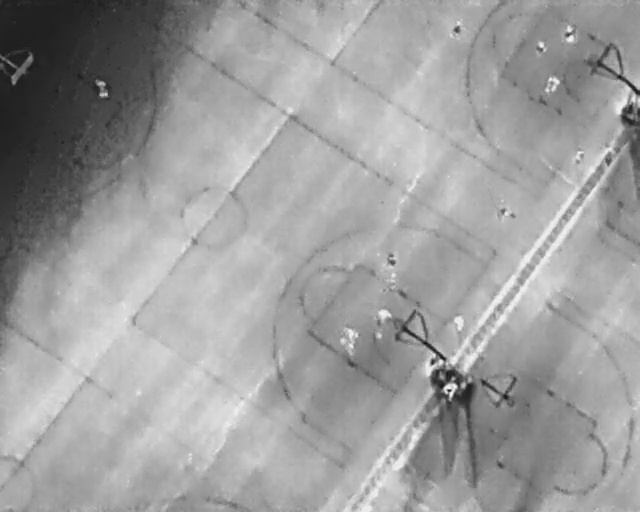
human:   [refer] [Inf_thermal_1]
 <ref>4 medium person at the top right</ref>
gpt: <box>[[70, 4, 72, 7, 7], [87, 5, 90, 8, 2], [83, 8, 85, 10, 21], [84, 15, 87, 18, 15]]</box>

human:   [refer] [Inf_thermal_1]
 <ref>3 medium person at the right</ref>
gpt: <box>[[89, 29, 91, 31, 28], [78, 39, 80, 43, 30], [70, 61, 73, 64, 2]]</box>

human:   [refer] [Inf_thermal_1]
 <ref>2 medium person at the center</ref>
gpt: <box>[[59, 49, 62, 51, 2], [58, 60, 61, 63, 4]]</box>

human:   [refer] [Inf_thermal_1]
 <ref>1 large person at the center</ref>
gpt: <box>[[52, 64, 56, 68, 11]]</box>

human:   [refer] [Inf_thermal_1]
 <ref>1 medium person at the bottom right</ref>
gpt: <box>[[68, 74, 71, 77, 27]]</box>